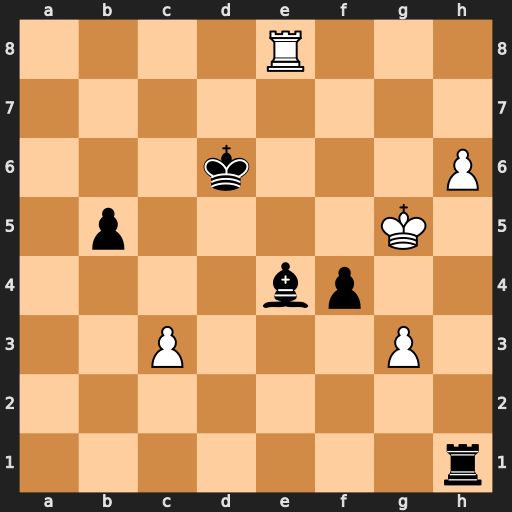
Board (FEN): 4R3/8/3k3P/1p4K1/4bp2/2P3P1/8/7r
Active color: w
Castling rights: -
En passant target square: -
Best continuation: Rxe4 fxg3 Rg4 g2 Rxg2